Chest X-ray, PA view. Patient: 53 years old, sex M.
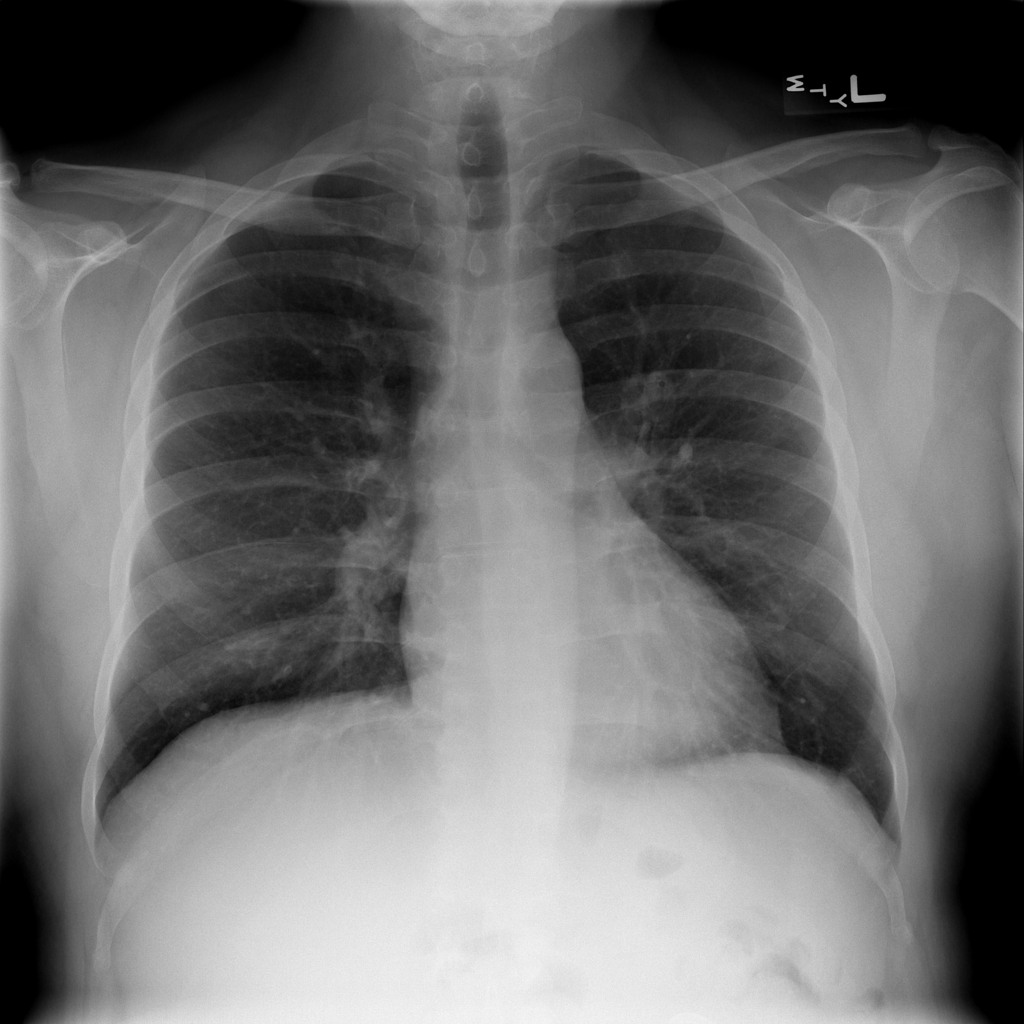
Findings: No Finding